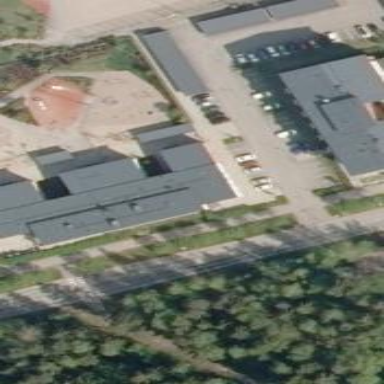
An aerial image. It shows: Building.